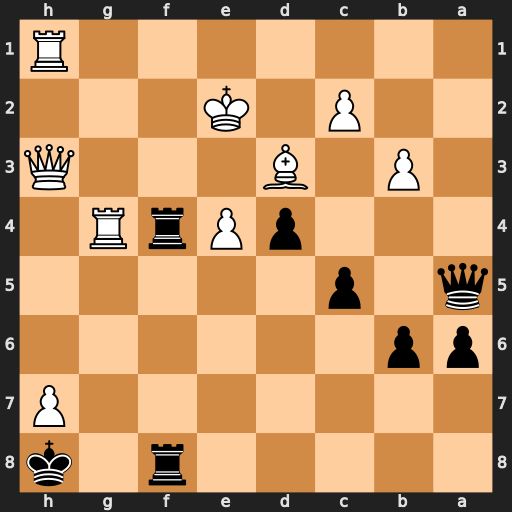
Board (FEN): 5r1k/7P/pp6/q1p5/3pPrR1/1P1B3Q/2P1K3/7R
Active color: b
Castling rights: -
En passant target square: -
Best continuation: Rf2+ Kd1 Qa1#